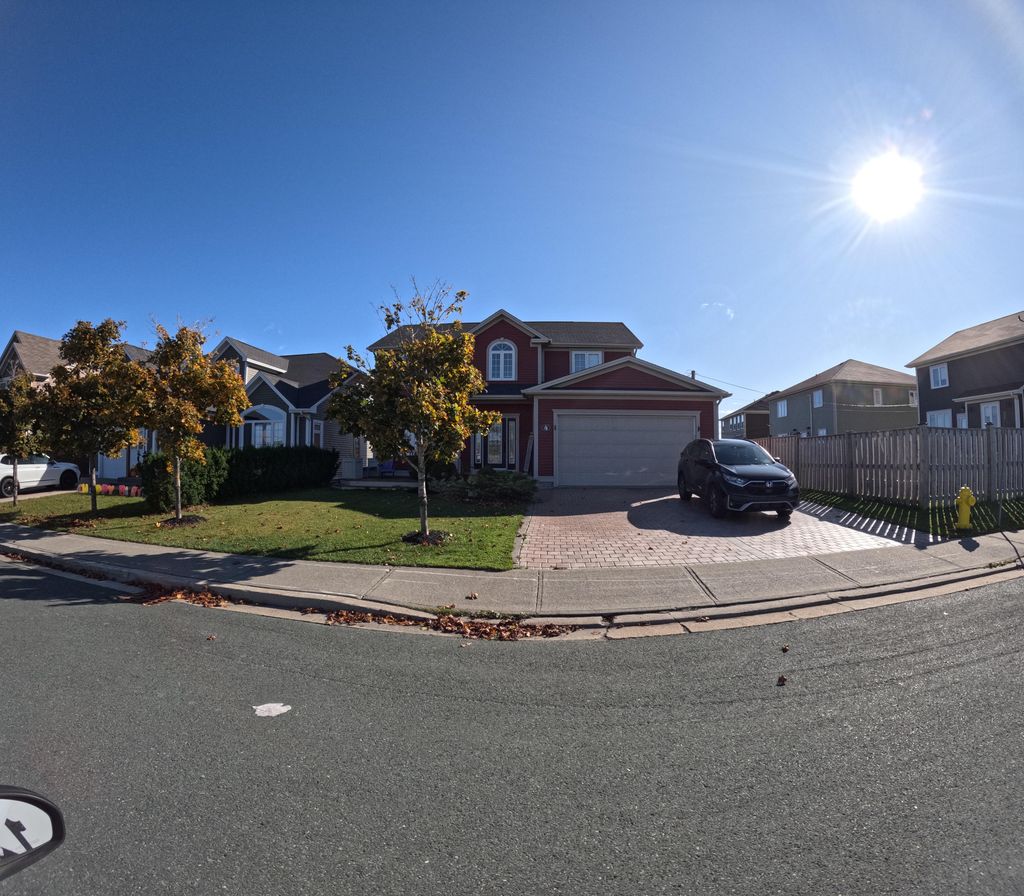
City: st_johns